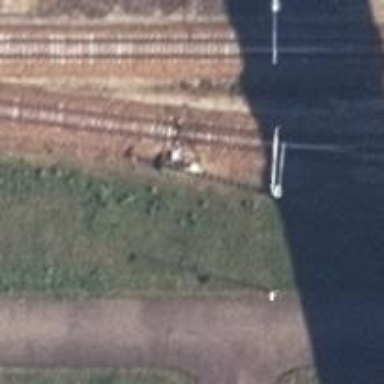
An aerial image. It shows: Railway switch.